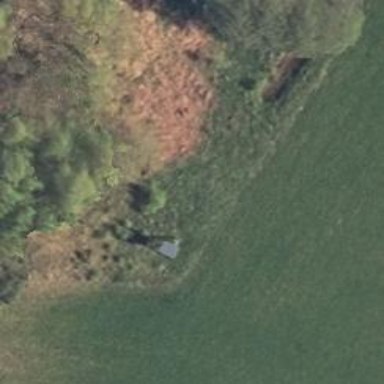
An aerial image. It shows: Hunting stand.